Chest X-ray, PA view. Patient: 25 years old, sex M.
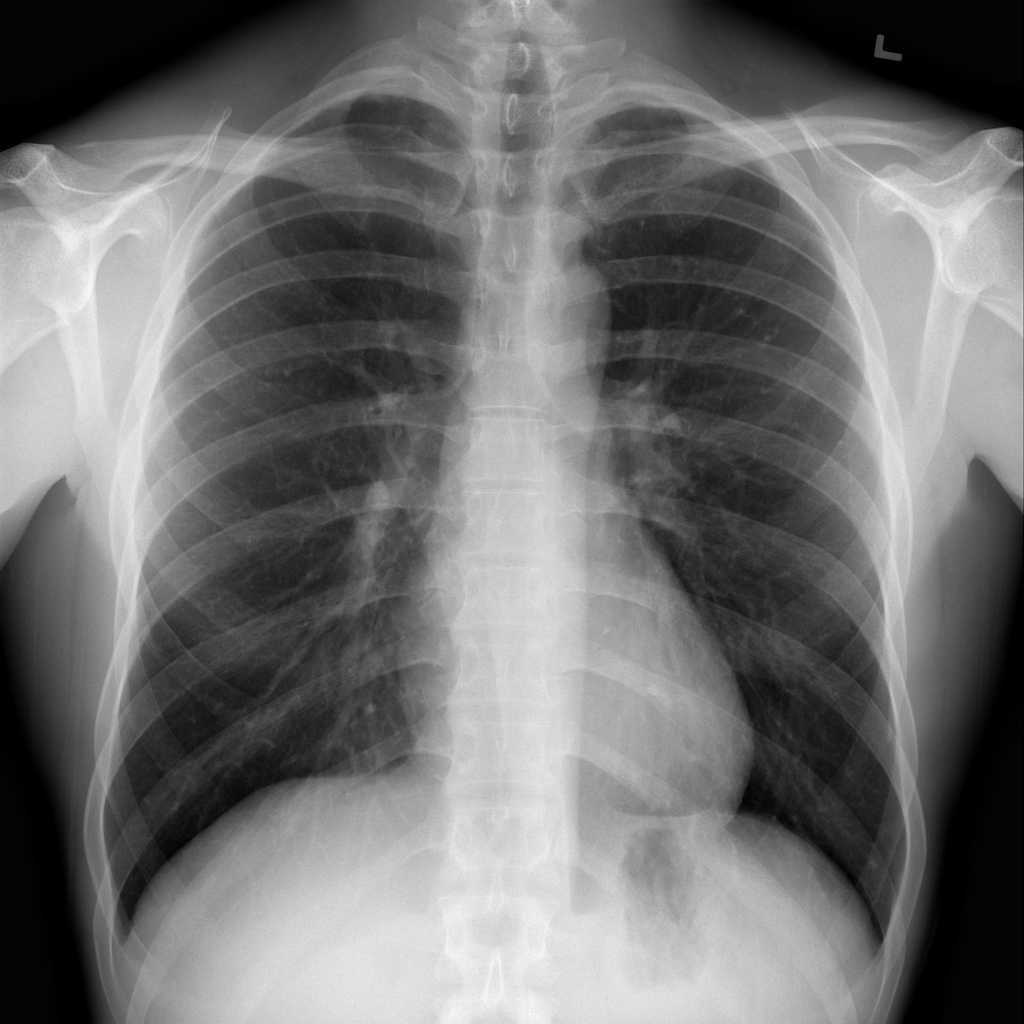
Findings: No Finding